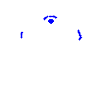
Particle: electron